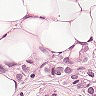
Metastatic tissue present: yes